Question: I was Reading the Graham Scan Algorithm to Find the convex Hull From CLRS.
The algorithm given in CLRS for Convex hull is ::

I am not able to understand this line (step 2 of the algorithm):
> If two or more points have the same polar angle relative to p0, all but the farthest such point are convex combinations of p0 and the farthest point, and so we remove them entirely from consideration.
1. What does this mean? What should I do if more than one points have the same polar angle with respect to Po?
Also Lets say, I had made a structure
'''
struct points
{
int x, y;
} P[10000];
'''
1. How should I implement the sorting step using the C++ STL library? I mean, how should I define the comparator function in sort(P+1, P+N, comparator)?
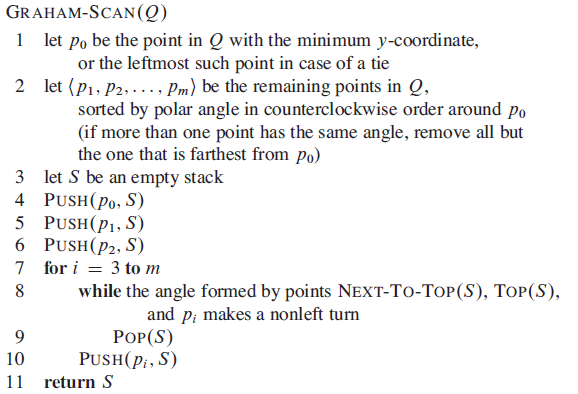
Answer: > What does this mean,what should i do if more than one points have the same polar angle with respect to Po?
Let's say P is '(0,0)', P is '(1,1)' and P is '(2,2)'. Now P and P have the same angle relative to P, in which case you discard P. If there are more point between P and P with the same angle, discard except P (and P of course).
> How should i implement the sorting step using C++ STL (sort function in Algorithm ) Library?Especially i mean sort(P+1,P+N,comparator). How should I define the comparator function?
Not really familiar with C++ (STL), but check if it has a 'atan2' function you can use. Also see: <URL>